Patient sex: M
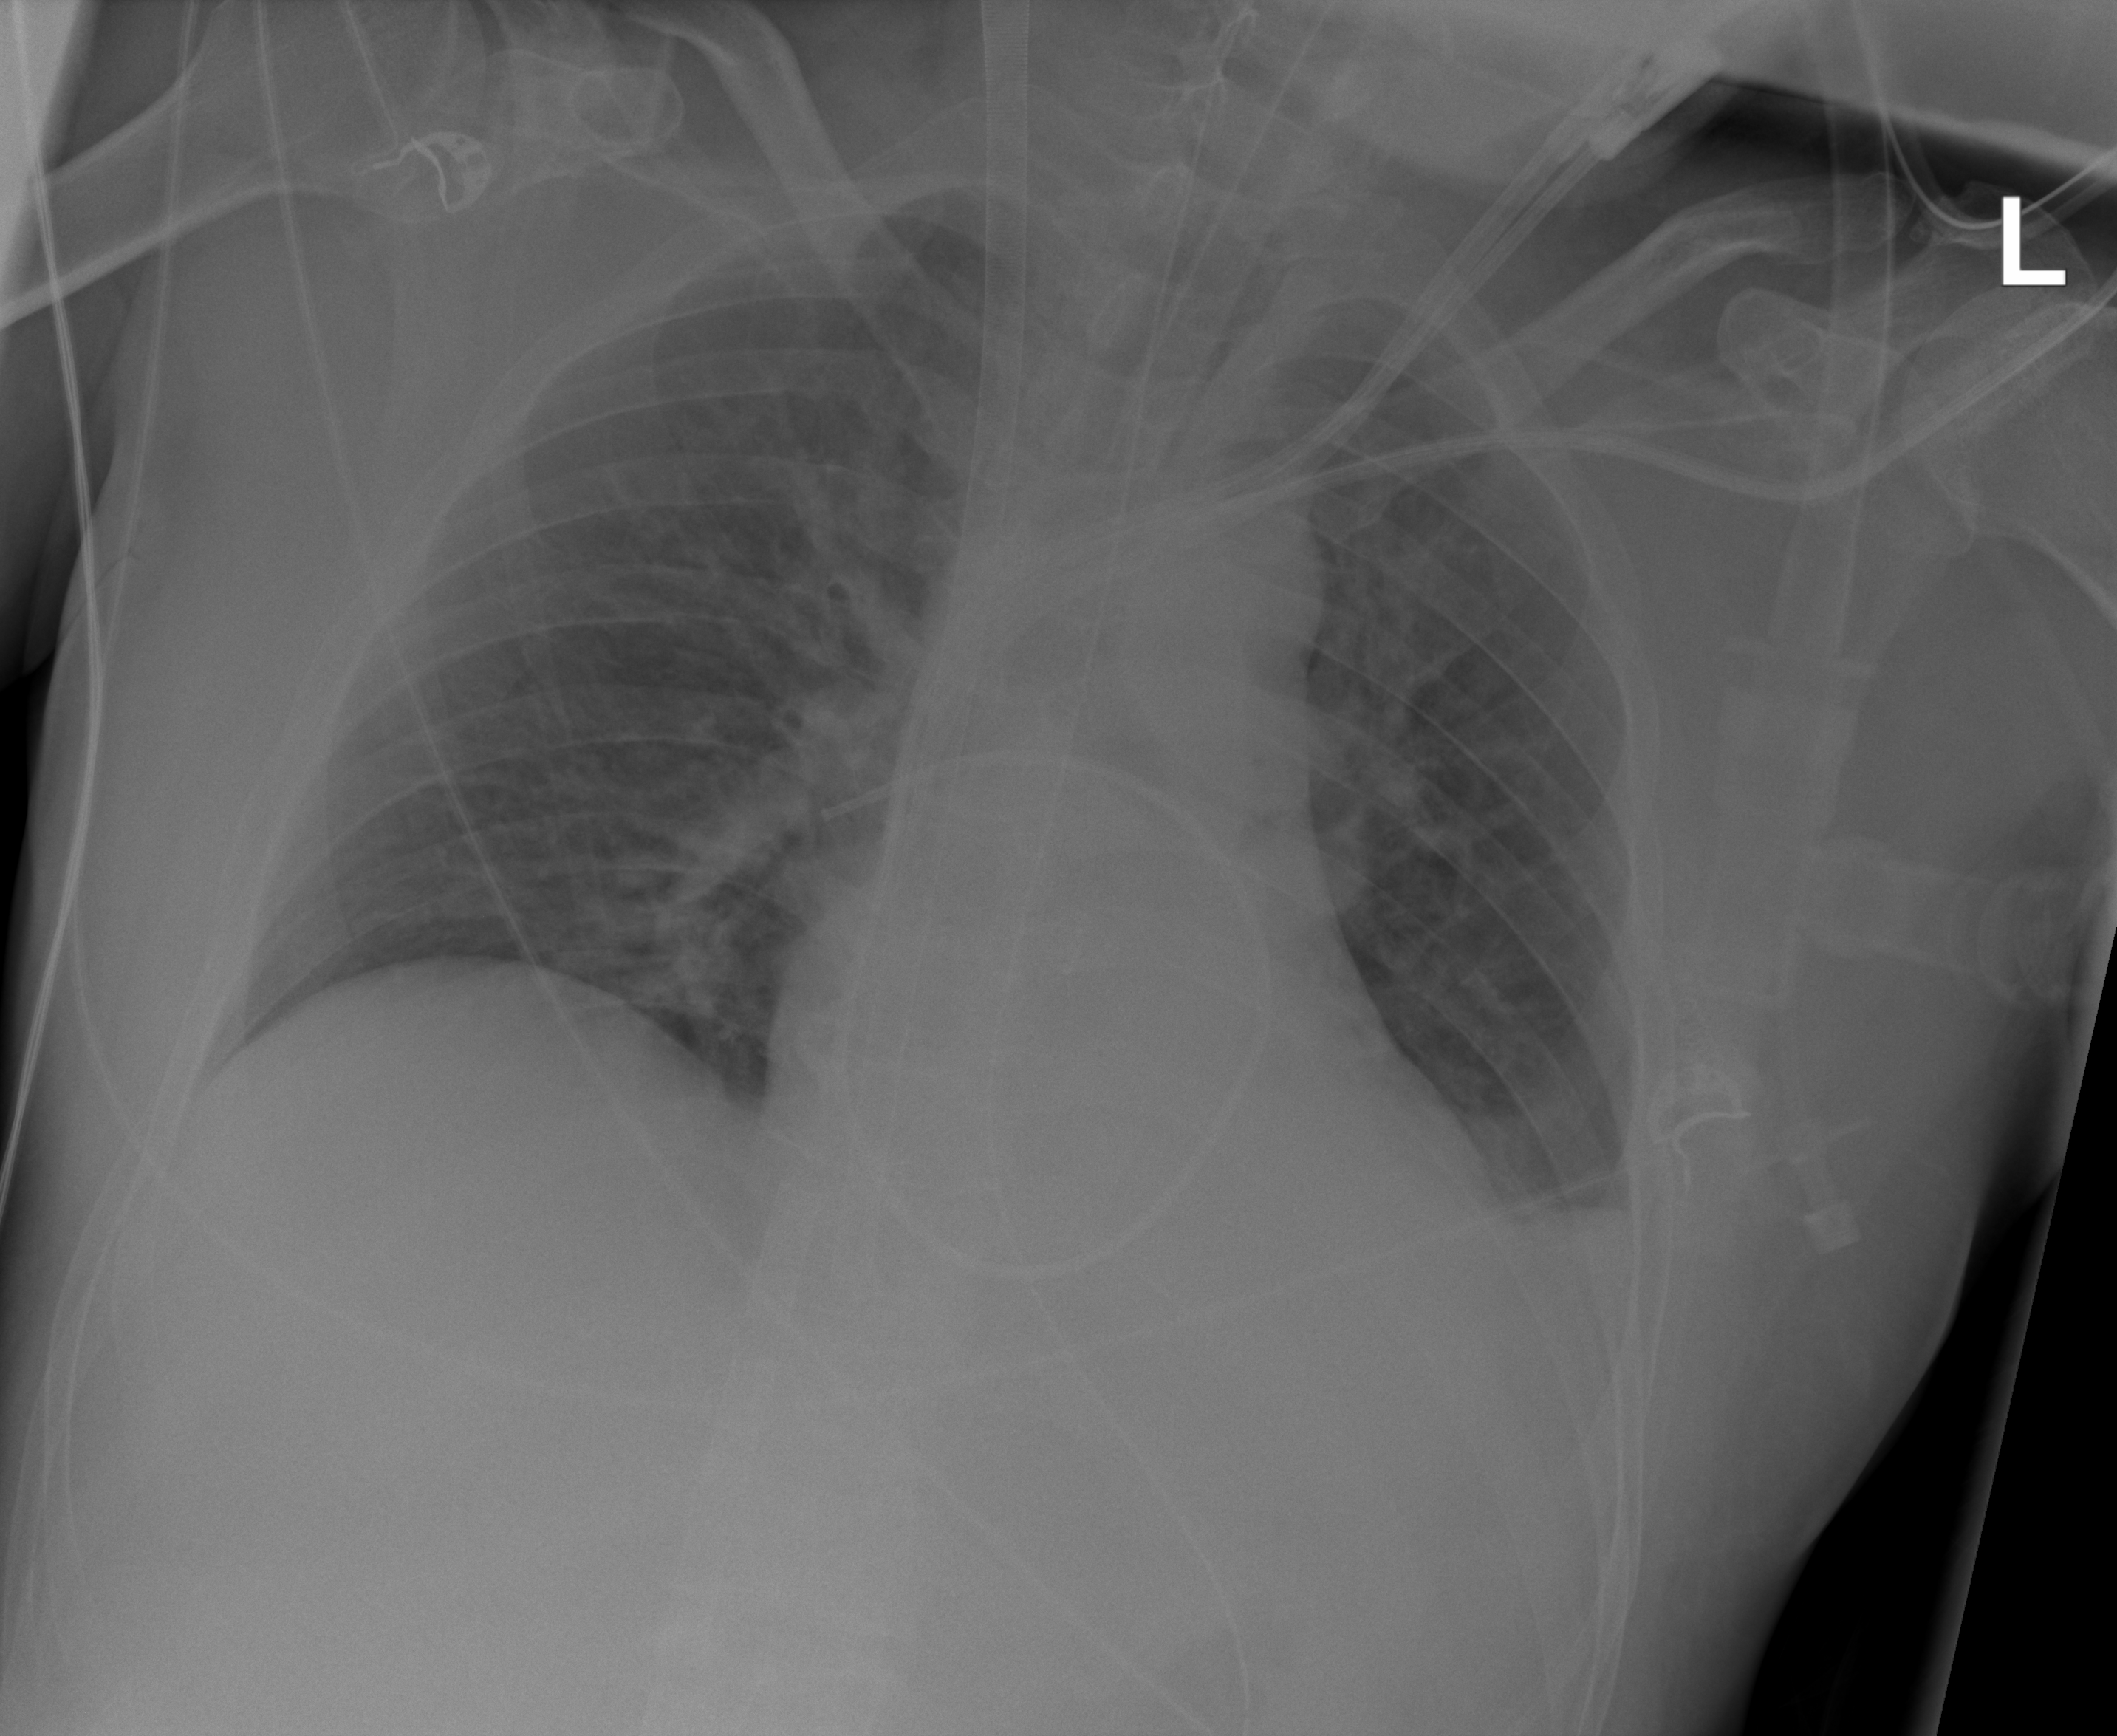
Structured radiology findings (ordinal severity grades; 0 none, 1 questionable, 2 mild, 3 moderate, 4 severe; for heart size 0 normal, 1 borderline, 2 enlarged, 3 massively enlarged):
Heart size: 0
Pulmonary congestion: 0
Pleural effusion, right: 0
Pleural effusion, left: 2
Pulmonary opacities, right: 1
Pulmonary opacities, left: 0
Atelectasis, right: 2
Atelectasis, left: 2